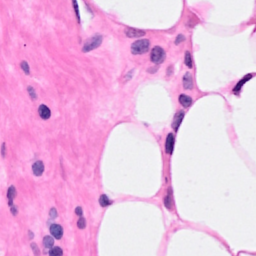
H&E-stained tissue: Breast